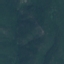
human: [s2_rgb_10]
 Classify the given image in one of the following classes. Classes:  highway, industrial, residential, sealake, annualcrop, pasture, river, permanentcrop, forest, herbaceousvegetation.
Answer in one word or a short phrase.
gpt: Forest